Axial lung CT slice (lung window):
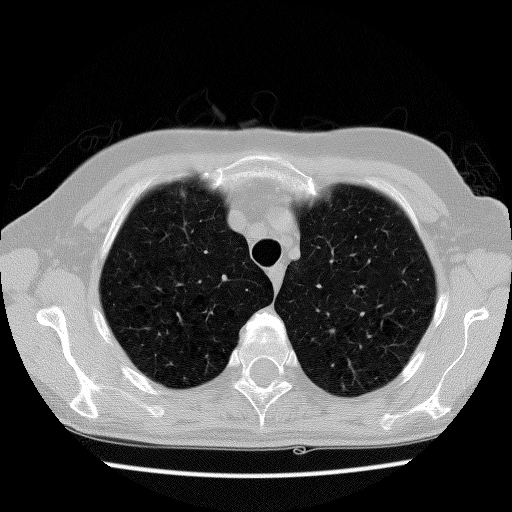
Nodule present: no